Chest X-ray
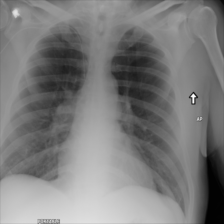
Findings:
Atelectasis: negative
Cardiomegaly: negative
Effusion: negative
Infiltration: negative
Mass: negative
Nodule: negative
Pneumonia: negative
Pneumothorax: negative
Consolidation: negative
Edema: negative
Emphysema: negative
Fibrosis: negative
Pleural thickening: negative
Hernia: negative